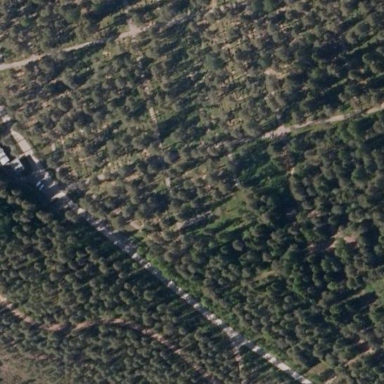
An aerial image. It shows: Grave yard.